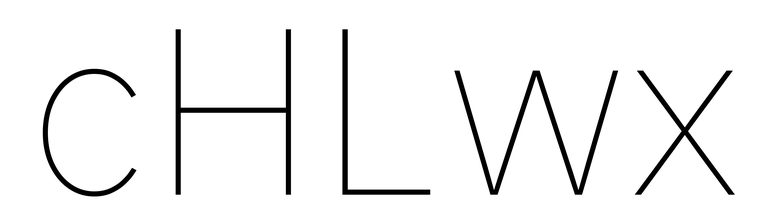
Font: Inter_Thin